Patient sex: M
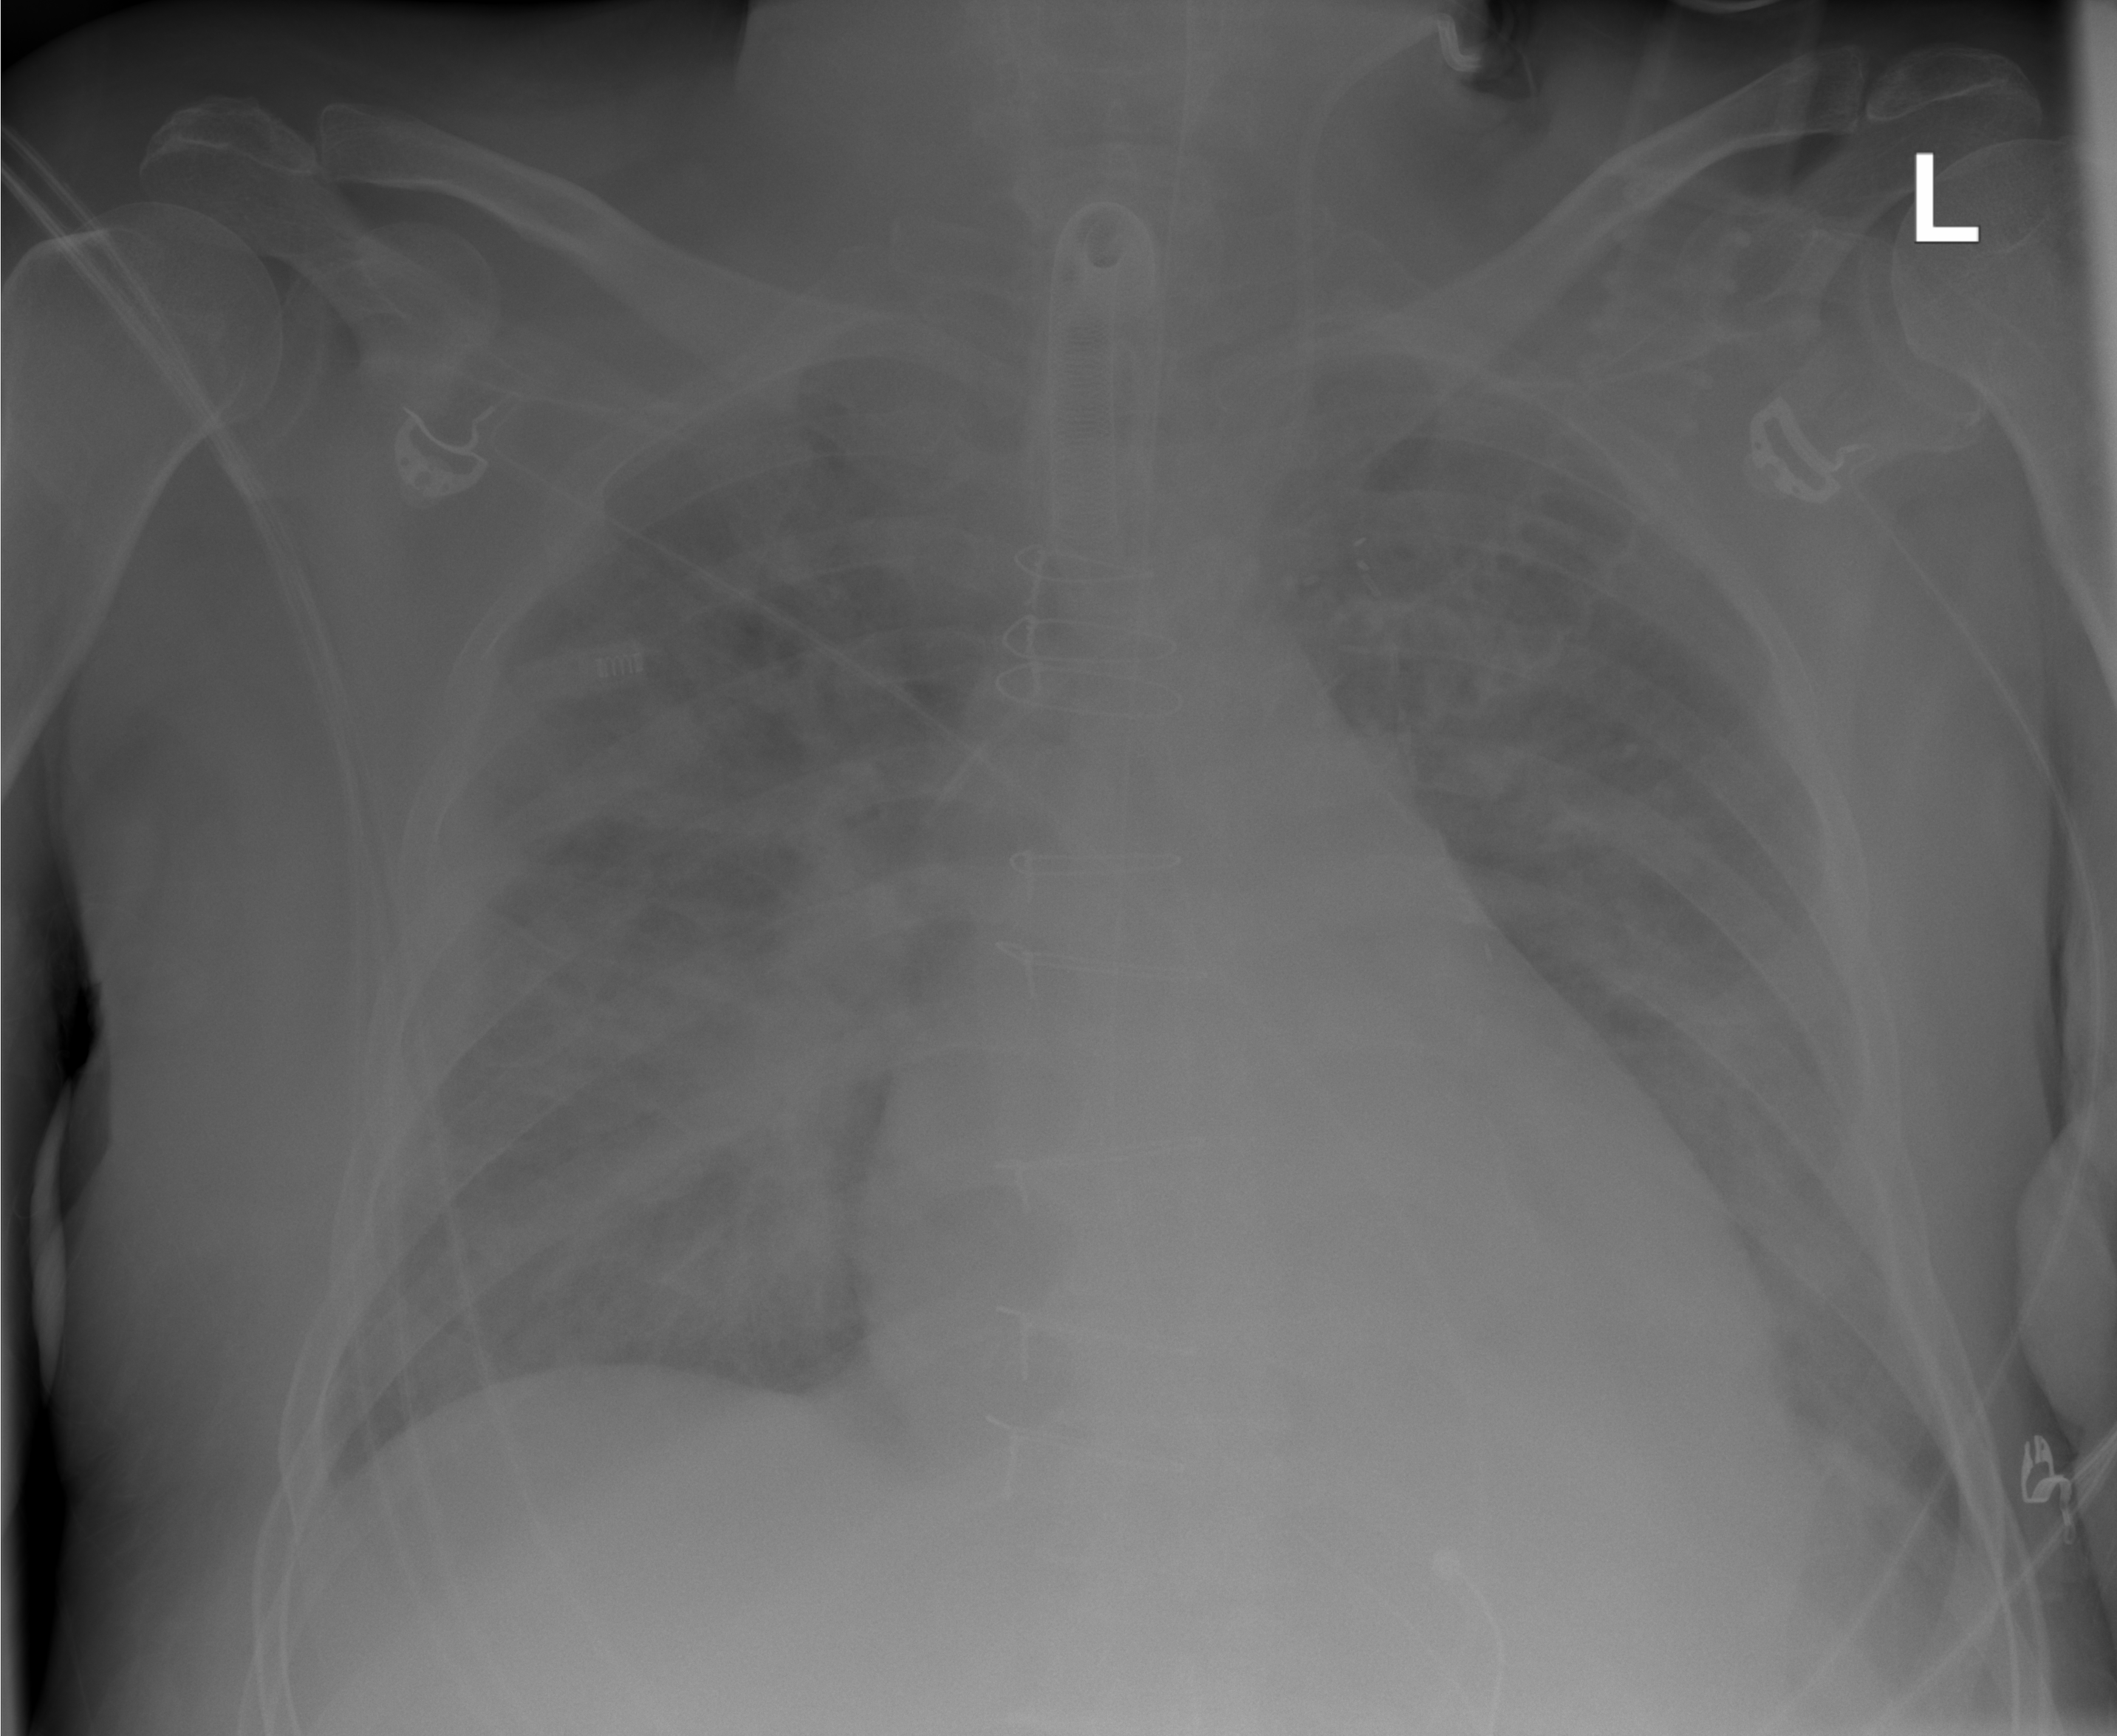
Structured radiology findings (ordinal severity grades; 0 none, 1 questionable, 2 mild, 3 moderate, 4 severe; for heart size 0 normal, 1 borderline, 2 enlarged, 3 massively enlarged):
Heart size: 2
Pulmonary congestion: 3
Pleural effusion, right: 0
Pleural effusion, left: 2
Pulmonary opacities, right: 3
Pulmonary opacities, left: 3
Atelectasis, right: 0
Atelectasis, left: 2